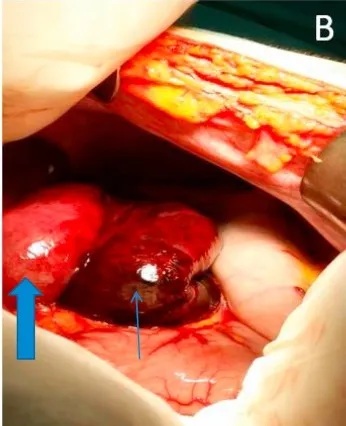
(B) Thick arrow marks the distended jejunal loop prior of entry to the foramen of Winslow. The thin arrow points to the strangulated necrotic small bowel loop. The stomach appears normal.
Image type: medical_photograph (other_medical_photograph)